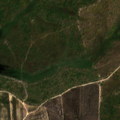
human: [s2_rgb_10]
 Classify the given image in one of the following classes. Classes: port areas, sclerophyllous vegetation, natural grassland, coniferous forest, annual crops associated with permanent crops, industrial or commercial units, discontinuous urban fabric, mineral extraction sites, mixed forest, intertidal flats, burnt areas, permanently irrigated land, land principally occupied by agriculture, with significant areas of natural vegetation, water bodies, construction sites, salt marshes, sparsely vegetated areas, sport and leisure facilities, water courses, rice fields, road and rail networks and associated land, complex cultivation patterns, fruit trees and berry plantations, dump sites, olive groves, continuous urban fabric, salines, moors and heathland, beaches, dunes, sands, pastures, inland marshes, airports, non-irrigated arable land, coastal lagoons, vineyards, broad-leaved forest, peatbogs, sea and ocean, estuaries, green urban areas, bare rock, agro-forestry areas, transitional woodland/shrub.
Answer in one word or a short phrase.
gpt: complex cultivation patterns, agro-forestry areas, broad-leaved forest, transitional woodland/shrub